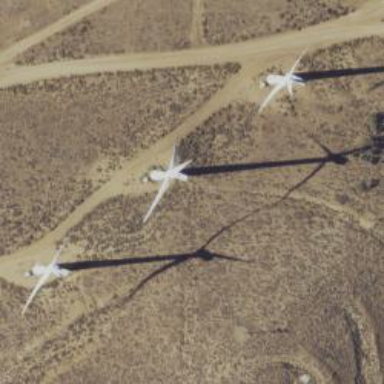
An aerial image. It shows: Wind power generator employing wind turbines.